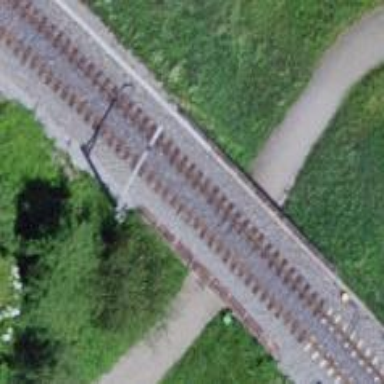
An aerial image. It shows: Level crossing along the railway.